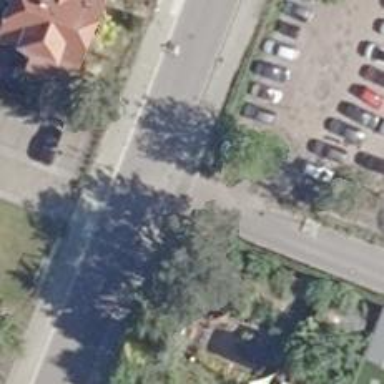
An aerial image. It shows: Road with stop sign.